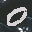
Label: 0